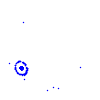
Particle: pion